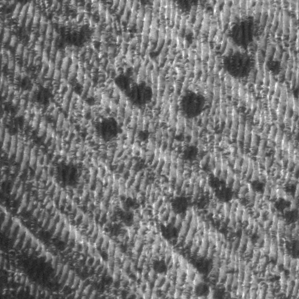
Label: frost